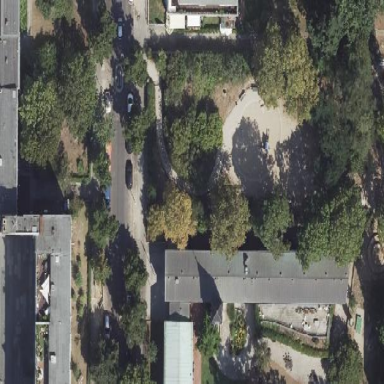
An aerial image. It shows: Playground area for leisure land.